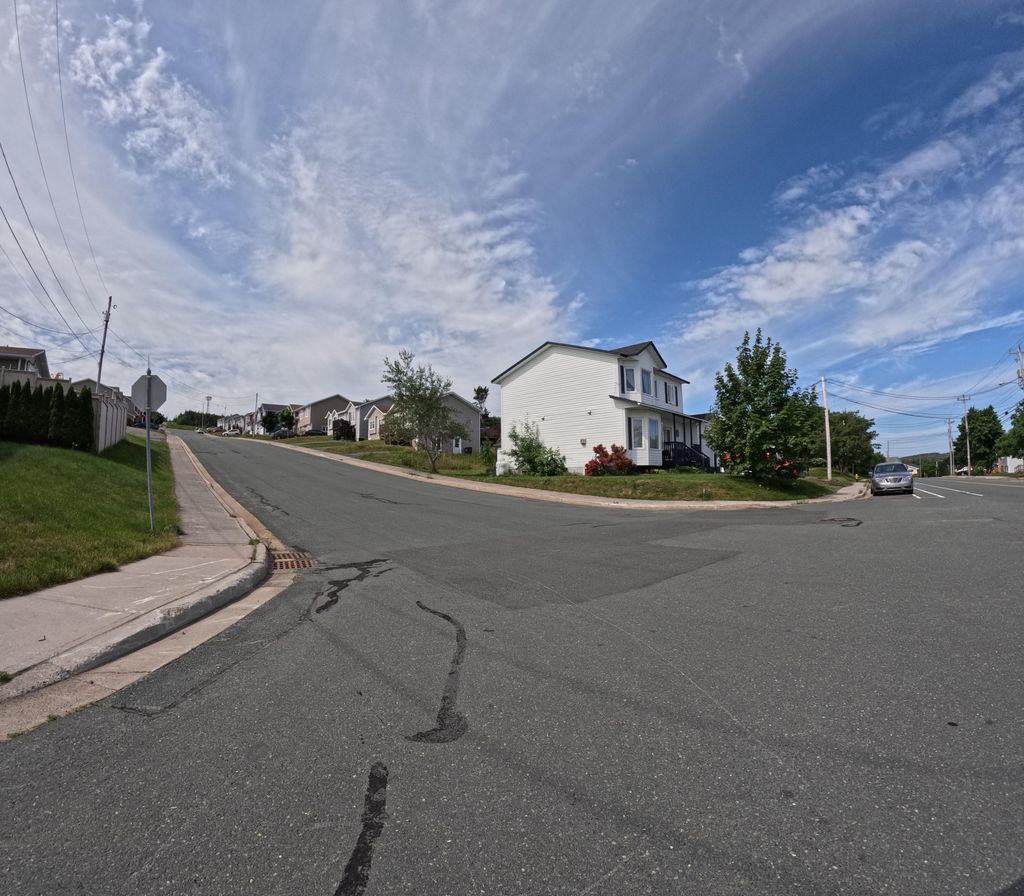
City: st_johns